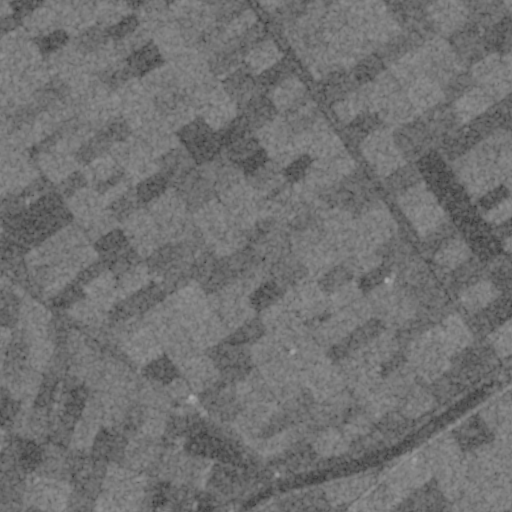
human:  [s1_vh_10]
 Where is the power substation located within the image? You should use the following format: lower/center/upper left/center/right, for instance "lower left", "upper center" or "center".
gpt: The power substation is located in the lower right of the image.
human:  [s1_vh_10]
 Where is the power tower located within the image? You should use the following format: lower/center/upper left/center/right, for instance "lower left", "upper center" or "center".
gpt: The power tower is located in the lower right of the image.
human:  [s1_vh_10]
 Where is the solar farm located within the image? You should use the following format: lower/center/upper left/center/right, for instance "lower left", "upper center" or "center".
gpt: The solar farm is located in the upper right of the image.
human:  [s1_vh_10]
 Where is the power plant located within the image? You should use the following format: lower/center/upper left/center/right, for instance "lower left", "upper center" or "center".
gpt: There is no power plant in the image.

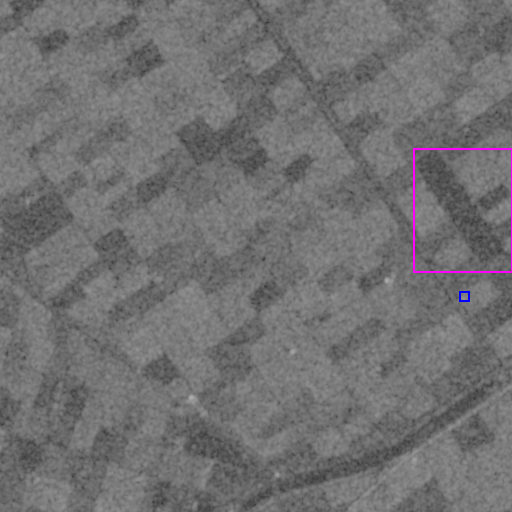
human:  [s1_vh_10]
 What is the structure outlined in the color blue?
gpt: The structure outlined in blue is a power substation.
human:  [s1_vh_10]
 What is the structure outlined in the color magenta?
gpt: The structure outlined in magenta is a solar farm.
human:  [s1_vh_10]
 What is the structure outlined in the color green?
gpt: There is no green outline.